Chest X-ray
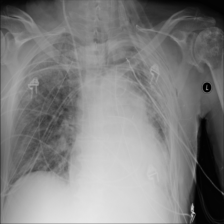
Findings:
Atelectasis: negative
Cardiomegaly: negative
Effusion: negative
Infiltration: positive
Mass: negative
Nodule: negative
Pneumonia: negative
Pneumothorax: negative
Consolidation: negative
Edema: negative
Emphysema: negative
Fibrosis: negative
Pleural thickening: negative
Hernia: negative